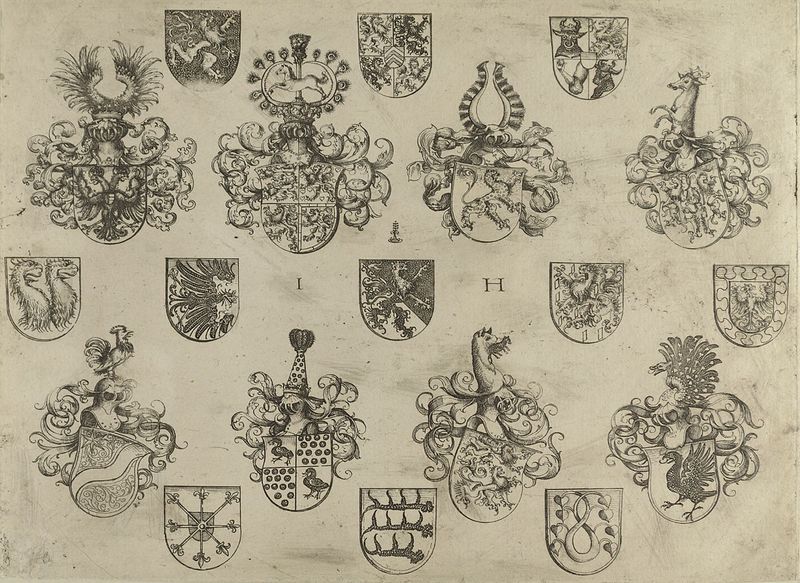
Titel: Wappen
Künstler: Hieronymus Hopfer
Standort: Hamburg
Institution: Museum für Kunst und Gewerbe Hamburg
Schlagwörter: adler, weiß, schwarz, zeichnung, tiere, barock, adel, blatt, renaissance, pferd, deutschland, papier, grafik, graphik, tafel, fotografie, photographie, schild, druck, druckgraphik, druckgrafik, radierung, stich, helm, ritter, wappen, mittelalter, sammlung, löwe, hahn, ochse, familien, europa, schilde, hirschgeweih, heraldik, helmzier, gerippt, nasenring, reproduktionen, druckerzeugnisse, i h, ornamentstich, vorlageblätter